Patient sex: M
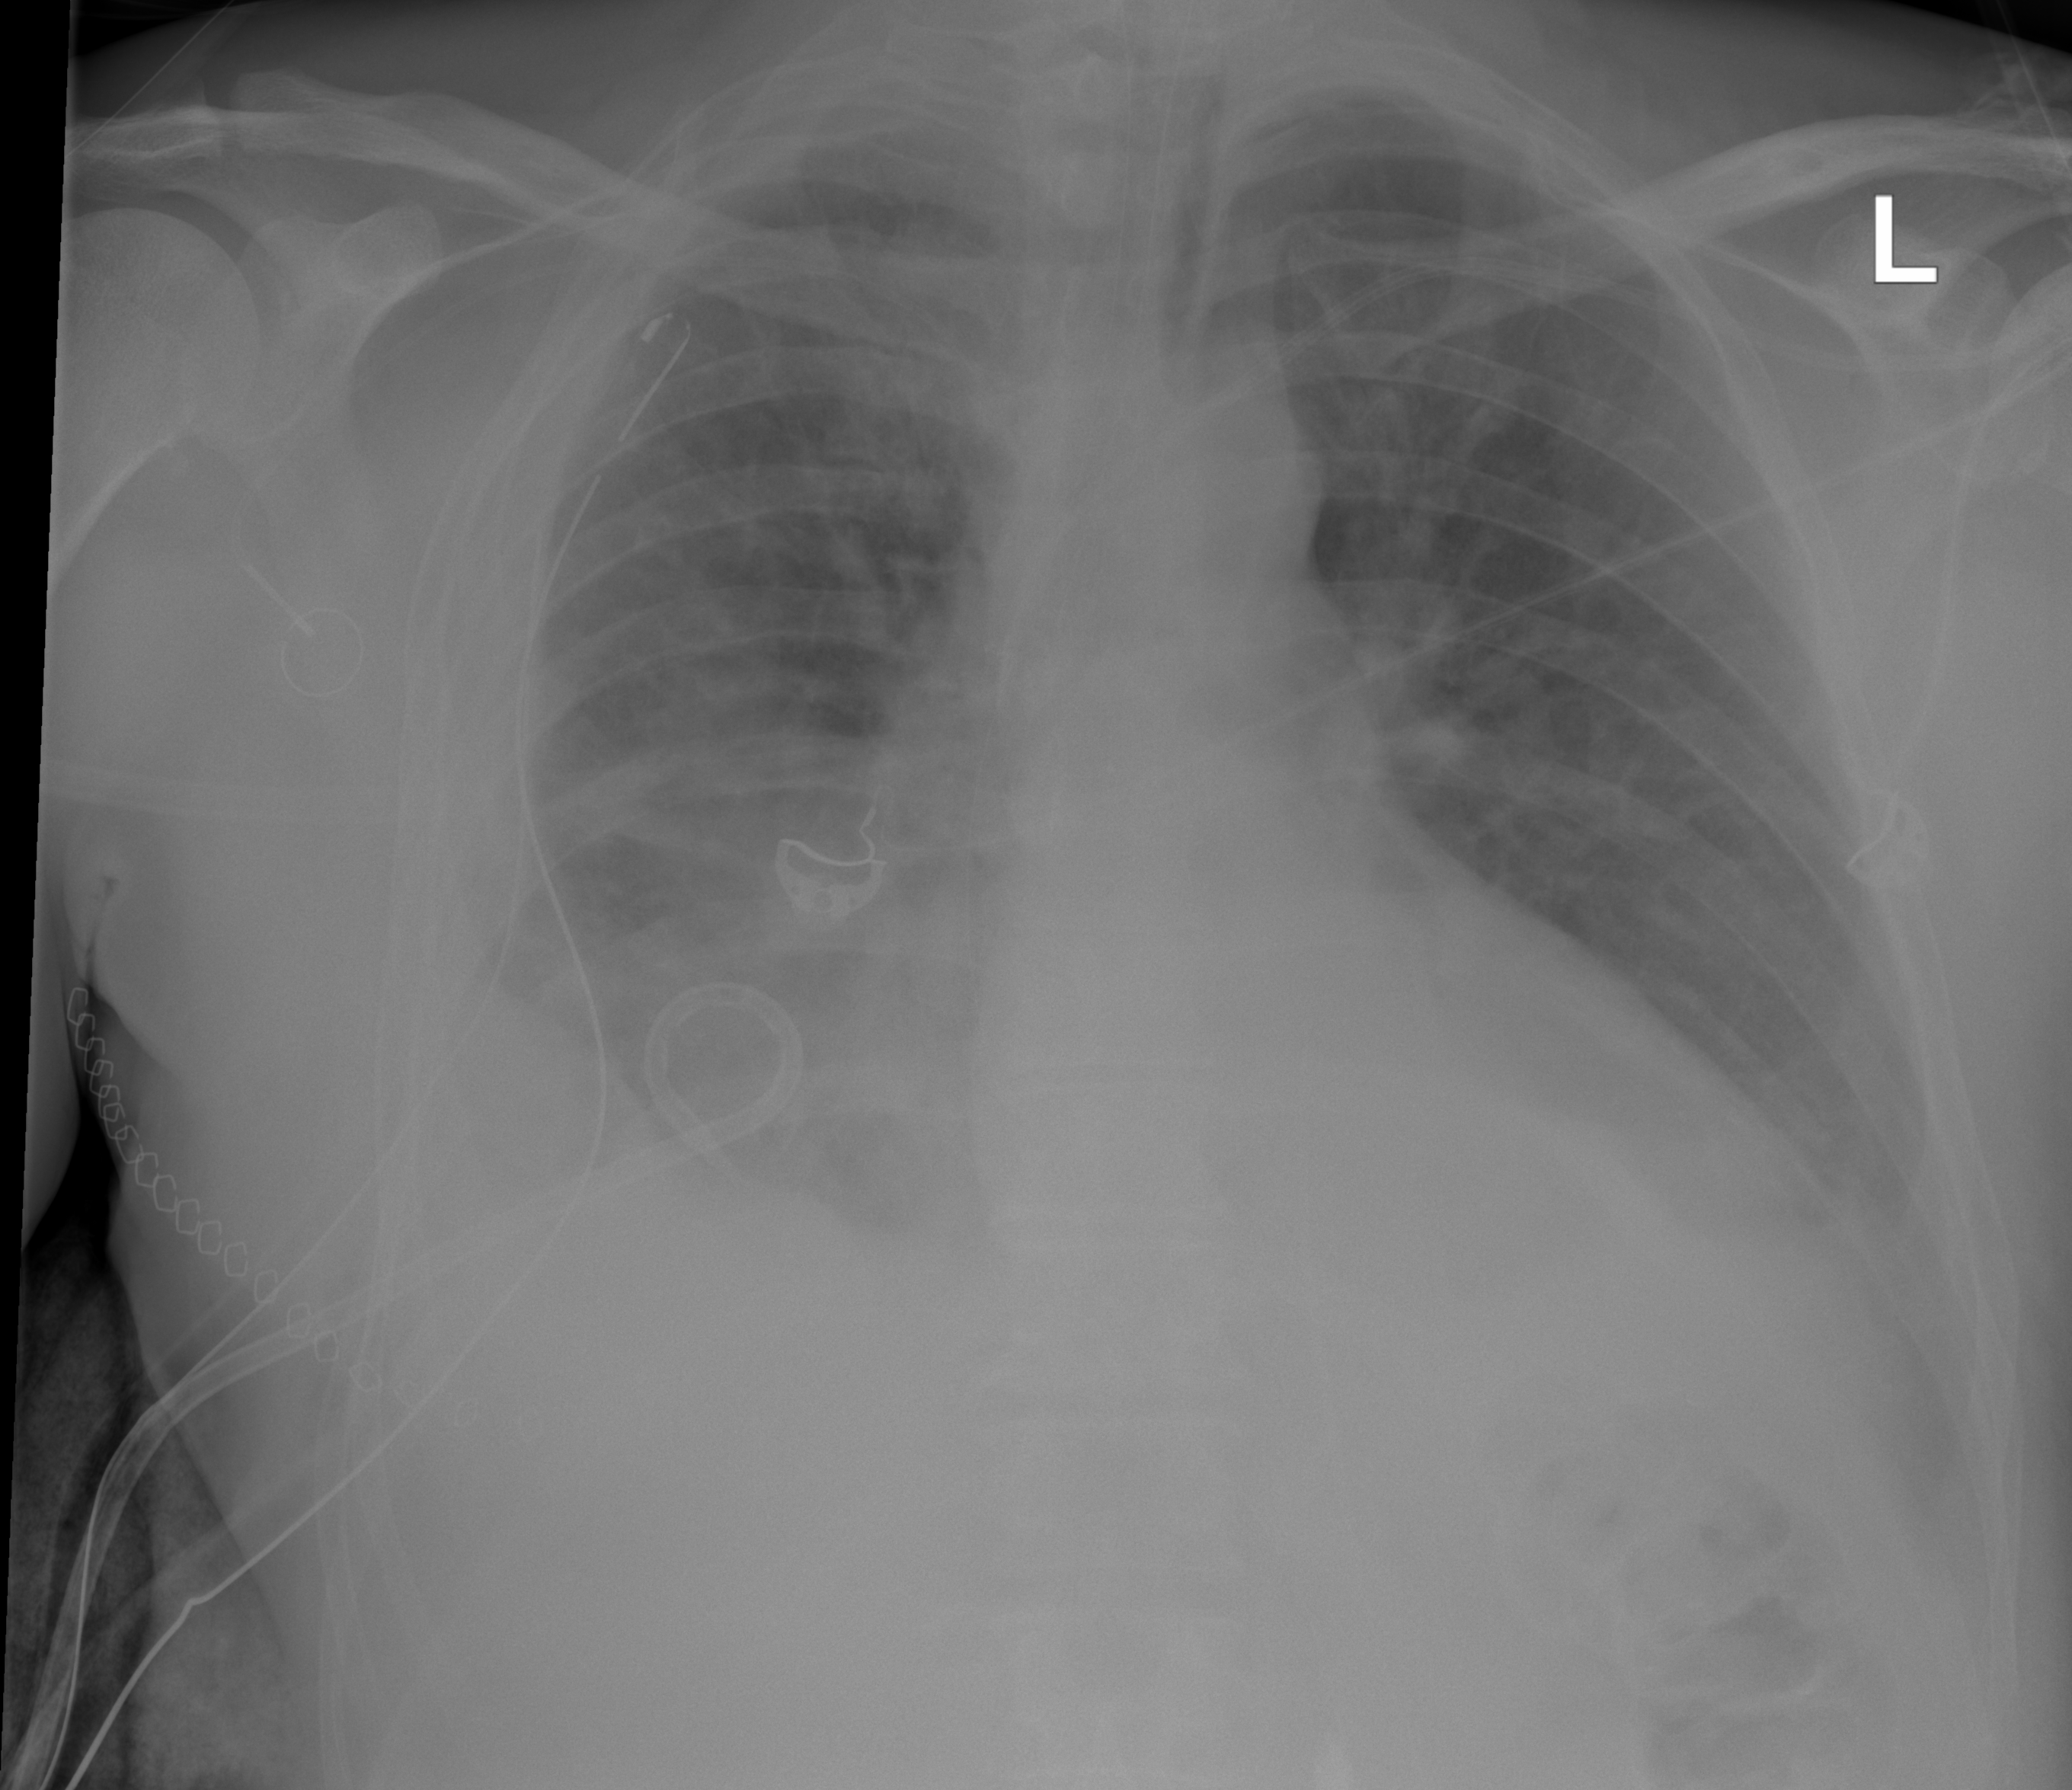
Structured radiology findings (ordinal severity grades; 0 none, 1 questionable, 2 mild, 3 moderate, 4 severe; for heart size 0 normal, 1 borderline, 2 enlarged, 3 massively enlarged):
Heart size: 0
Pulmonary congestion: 0
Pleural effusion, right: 3
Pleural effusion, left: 2
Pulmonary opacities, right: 1
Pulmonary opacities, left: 0
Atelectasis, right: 2
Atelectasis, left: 2